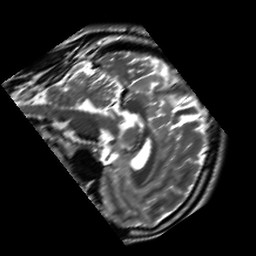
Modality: T2w
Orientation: sagittal
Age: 29
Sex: male
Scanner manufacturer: siemens
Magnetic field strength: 3 T
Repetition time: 7 s
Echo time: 0.09 s